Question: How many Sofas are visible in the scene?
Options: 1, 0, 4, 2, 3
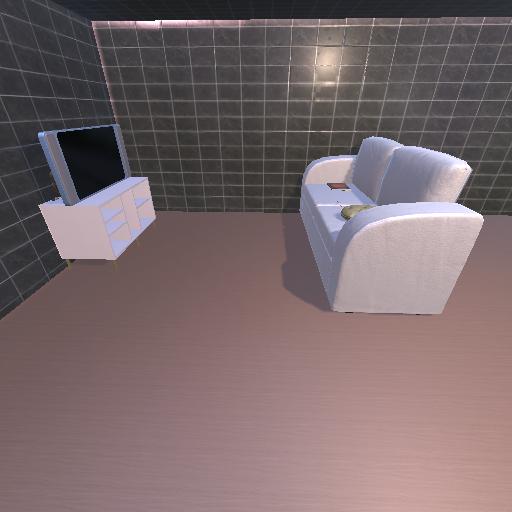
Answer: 1